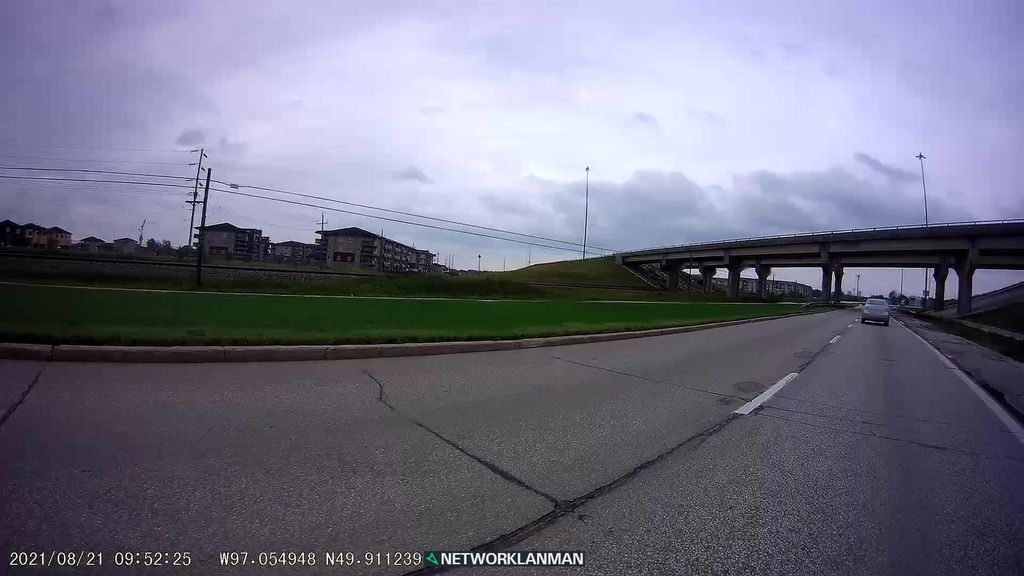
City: winnipeg